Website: ulta-beauty
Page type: billing-address
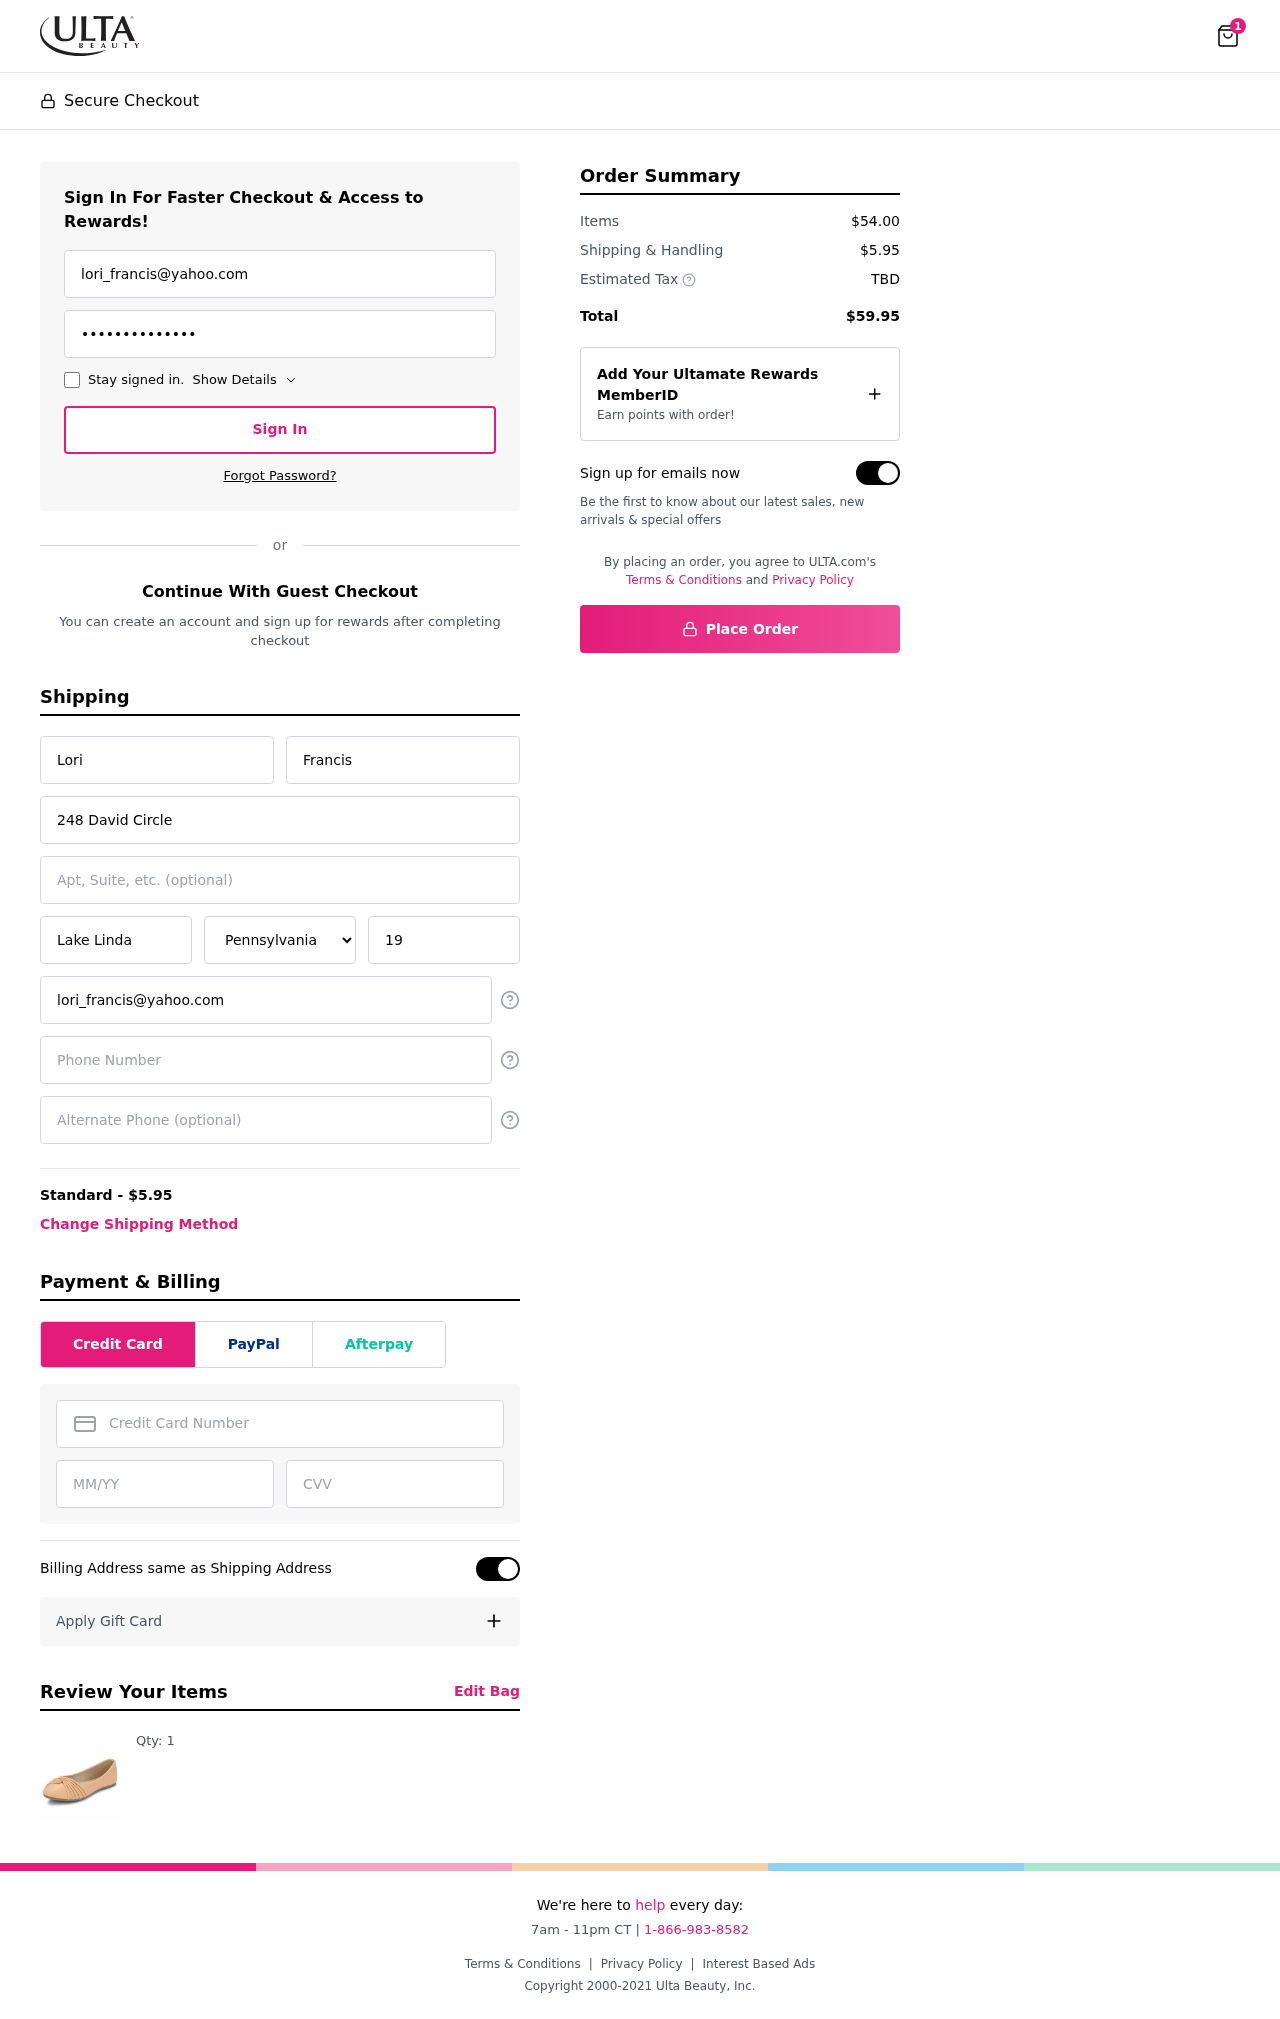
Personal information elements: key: PII_STATE
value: Pennsylvania
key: PII_EMAIL
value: lori_francis@yahoo.com
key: PII_FIRSTNAME
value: Lori
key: PII_LASTNAME
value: Francis
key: PII_STREET
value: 248 David Circle
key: PII_CITY
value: Lake Linda
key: PII_POSTCODE
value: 19445
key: PII_PHONE
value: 3952315426
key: PII_ALT_PHONE
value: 2555502085
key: PII_CARD_NUMBER
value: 3707 4527 5864 553
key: PII_CARD_EXPIRY
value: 11/29
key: PII_CARD_CVV
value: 0395
Product elements: key: PRODUCT1_QUANTITY
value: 1
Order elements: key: ORDER_NUM_ITEMS
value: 1
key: ORDER_SHIPPING_COST
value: $5.95
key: ORDER_SUBTOTAL
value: $54.00
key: ORDER_TOTAL
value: $59.95